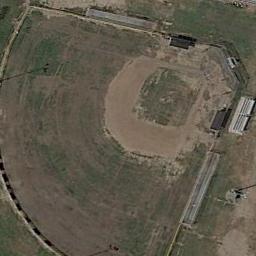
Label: baseball_diamond